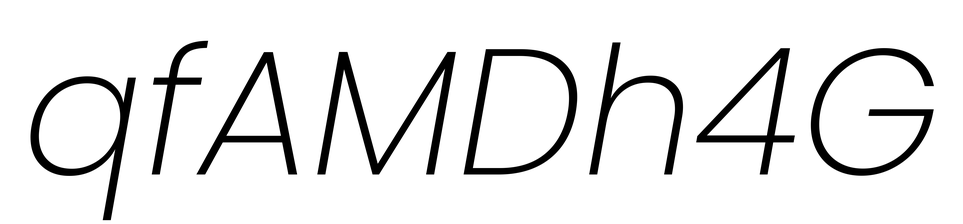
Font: Poppins-ExtraLightItalic